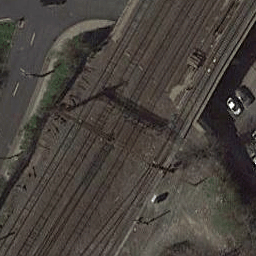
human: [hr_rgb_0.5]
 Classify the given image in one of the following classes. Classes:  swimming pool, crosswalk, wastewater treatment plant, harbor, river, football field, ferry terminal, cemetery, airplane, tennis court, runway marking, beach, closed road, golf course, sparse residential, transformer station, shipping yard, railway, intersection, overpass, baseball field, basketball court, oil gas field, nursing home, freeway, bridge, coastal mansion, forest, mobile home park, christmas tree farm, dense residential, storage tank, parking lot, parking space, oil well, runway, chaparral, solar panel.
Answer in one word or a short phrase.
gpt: railway